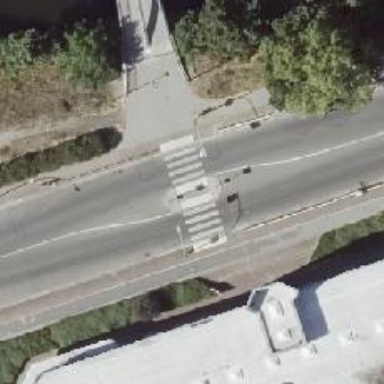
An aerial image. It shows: Marked zebra crossing with island in the middle.